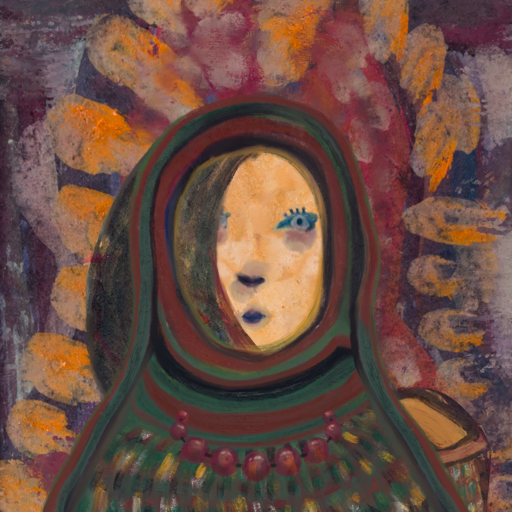
Background: Doll, Head And Neck Front: Childish, Face Front: Hill_Girl, Bust: After_Raid, Hair Front: Gypsy_Mother, Head Accessory: After_Raid_Scarf, Second Necklace: Blank, Necklace: Irani_2, Baby: Blank